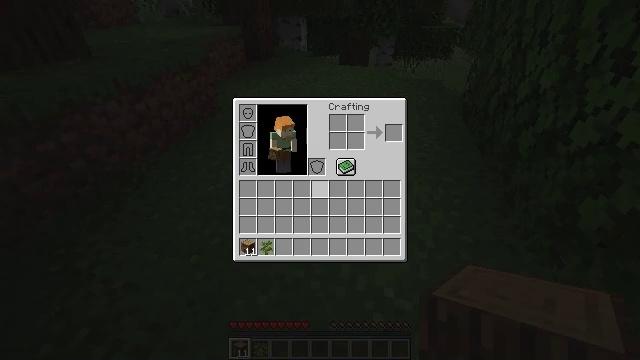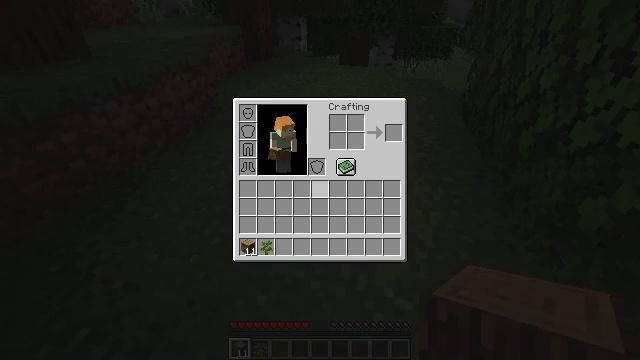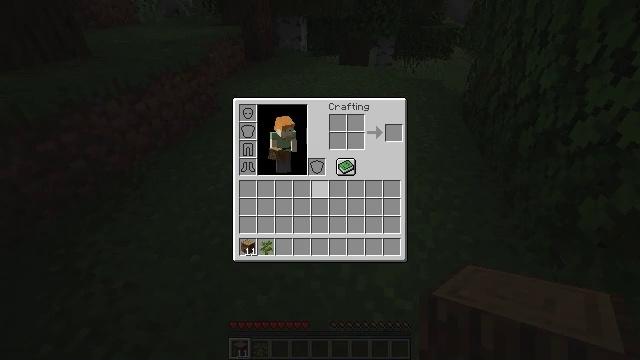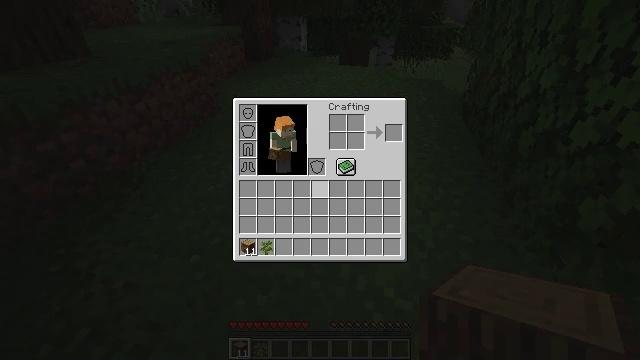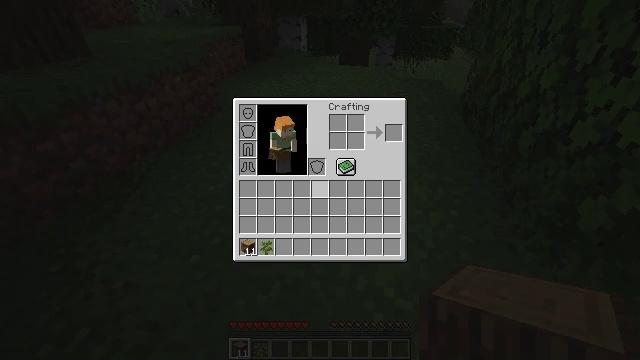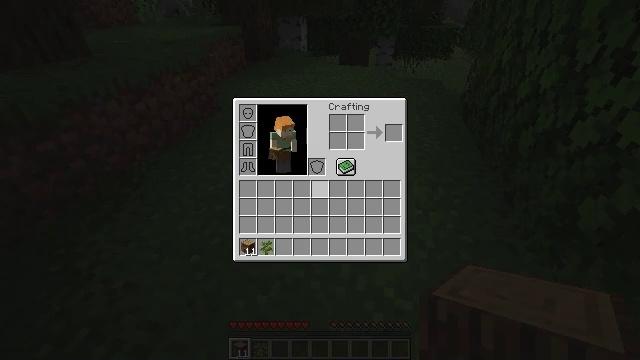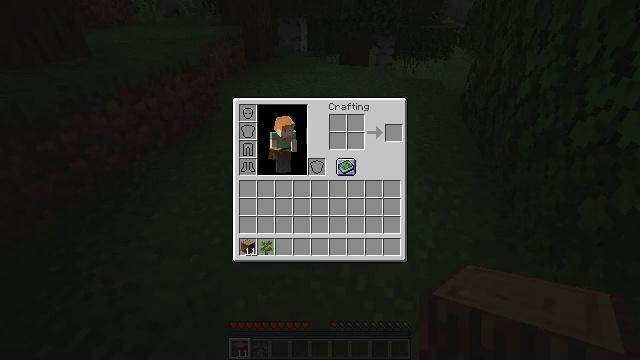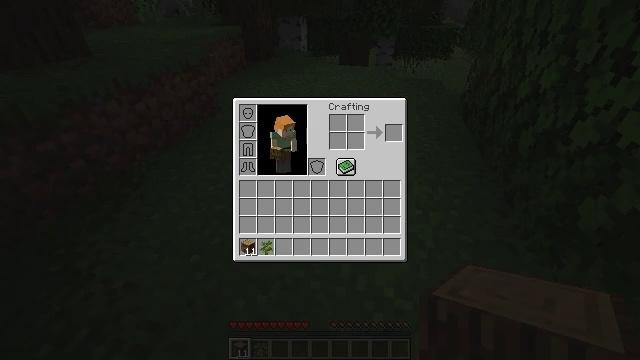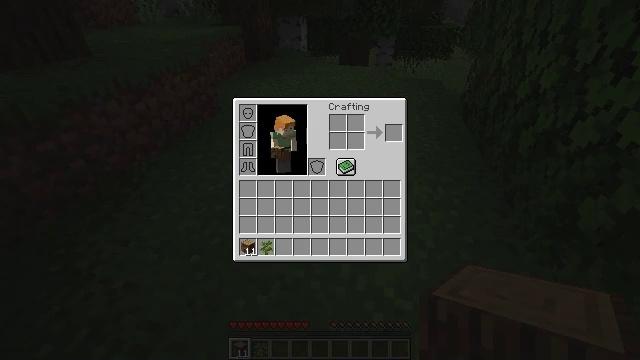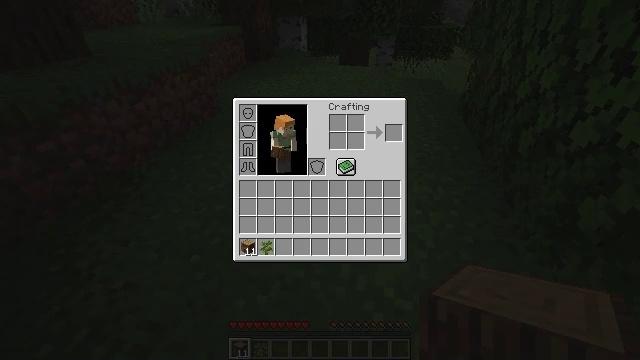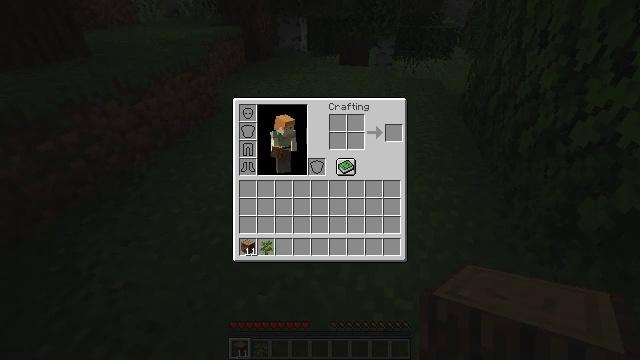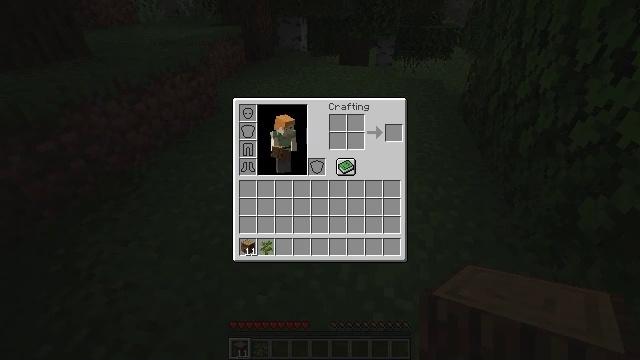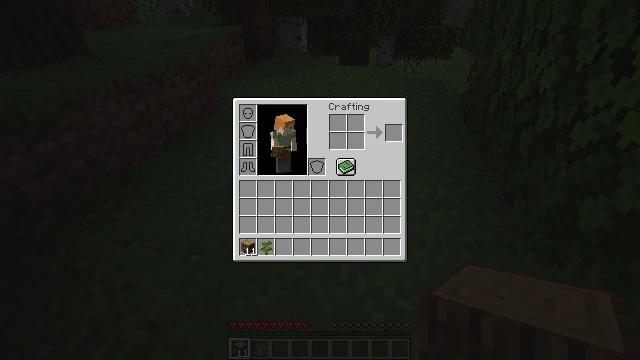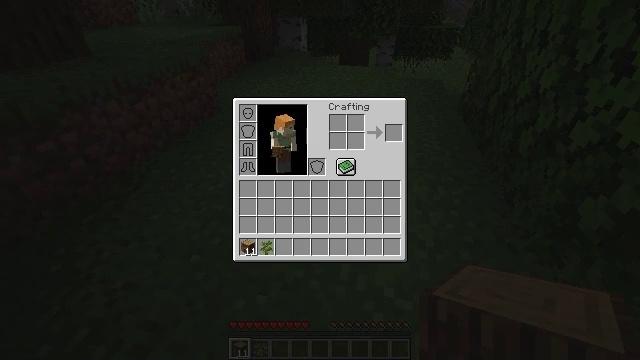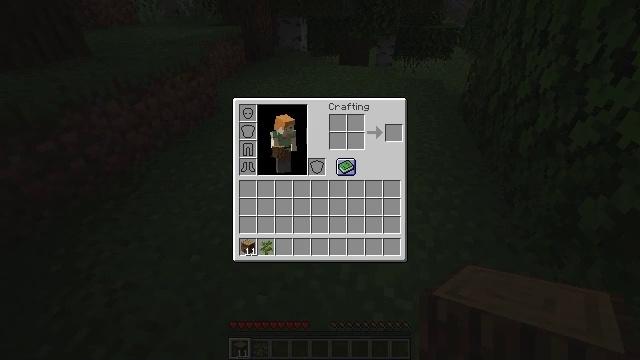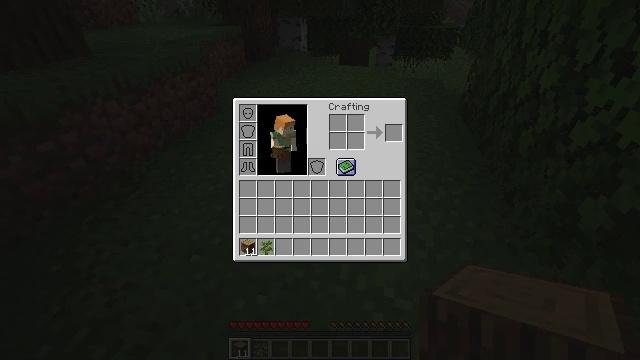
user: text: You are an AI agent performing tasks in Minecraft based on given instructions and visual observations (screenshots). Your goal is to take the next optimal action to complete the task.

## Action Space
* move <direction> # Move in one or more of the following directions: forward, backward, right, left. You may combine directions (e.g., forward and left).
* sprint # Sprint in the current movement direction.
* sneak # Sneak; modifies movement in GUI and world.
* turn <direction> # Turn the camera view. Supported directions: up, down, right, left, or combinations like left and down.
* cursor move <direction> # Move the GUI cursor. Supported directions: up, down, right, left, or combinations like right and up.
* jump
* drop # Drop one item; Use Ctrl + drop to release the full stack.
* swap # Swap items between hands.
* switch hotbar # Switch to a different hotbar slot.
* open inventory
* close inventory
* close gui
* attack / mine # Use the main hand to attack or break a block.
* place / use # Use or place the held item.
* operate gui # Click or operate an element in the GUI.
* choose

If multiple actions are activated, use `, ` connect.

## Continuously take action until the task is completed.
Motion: motion action
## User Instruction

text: Open the inventory and craft oak wood.
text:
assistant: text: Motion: no_op
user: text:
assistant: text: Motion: no_op
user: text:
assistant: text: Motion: no_op
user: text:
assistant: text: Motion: no_op
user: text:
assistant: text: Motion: no_op
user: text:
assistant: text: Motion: cursor move right
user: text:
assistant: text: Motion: cursor move right and up
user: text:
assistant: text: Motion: no_op
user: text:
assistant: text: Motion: no_op
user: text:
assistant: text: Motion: no_op
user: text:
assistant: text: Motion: no_op
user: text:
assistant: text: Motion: no_op
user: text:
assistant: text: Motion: no_op
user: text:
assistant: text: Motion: no_op
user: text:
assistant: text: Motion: no_op
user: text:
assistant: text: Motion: no_op
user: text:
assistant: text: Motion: cursor move left and down
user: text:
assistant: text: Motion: cursor move left and down
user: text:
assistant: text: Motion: cursor move left and down
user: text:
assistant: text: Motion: cursor move left and down
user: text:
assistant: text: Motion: no_op
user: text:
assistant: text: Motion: no_op
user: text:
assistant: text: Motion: no_op
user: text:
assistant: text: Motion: no_op
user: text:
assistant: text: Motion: cursor move right and down
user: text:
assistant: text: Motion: cursor move right
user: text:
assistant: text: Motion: no_op
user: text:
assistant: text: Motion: no_op
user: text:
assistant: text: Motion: no_op
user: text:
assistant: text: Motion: no_op